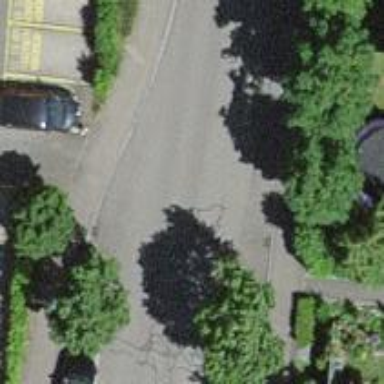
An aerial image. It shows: Parking aisle designated as service road.